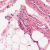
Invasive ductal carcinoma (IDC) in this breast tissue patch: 0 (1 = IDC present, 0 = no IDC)